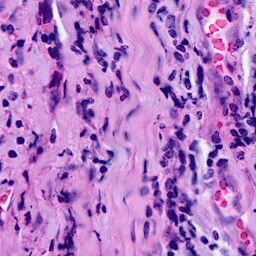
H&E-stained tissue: Breast